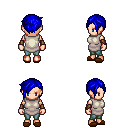
a pixel art fantasy rpg character, female body template, human, light skin, white tunic, teal pants, blue pixie cut hairstyle, cloth bracers, brown slippers, four views (front, back, left, right), 2x2 character sprite sheet, small pixel art, hard edges, no anti-aliasing